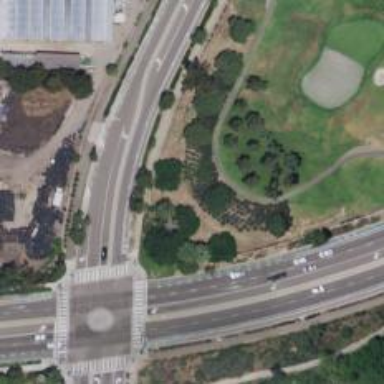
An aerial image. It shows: Service road used as golf cart path.